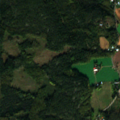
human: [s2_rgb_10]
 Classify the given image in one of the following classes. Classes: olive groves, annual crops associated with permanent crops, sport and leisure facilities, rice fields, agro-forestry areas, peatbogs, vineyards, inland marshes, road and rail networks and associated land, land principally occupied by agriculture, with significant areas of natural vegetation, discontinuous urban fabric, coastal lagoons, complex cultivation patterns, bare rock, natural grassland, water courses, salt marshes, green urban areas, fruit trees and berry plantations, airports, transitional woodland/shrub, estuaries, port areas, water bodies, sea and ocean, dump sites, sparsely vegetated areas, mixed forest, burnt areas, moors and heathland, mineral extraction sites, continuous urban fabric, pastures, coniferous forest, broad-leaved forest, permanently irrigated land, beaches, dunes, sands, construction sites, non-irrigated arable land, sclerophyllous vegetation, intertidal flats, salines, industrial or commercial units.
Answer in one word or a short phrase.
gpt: non-irrigated arable land, land principally occupied by agriculture, with significant areas of natural vegetation, coniferous forest, mixed forest, transitional woodland/shrub